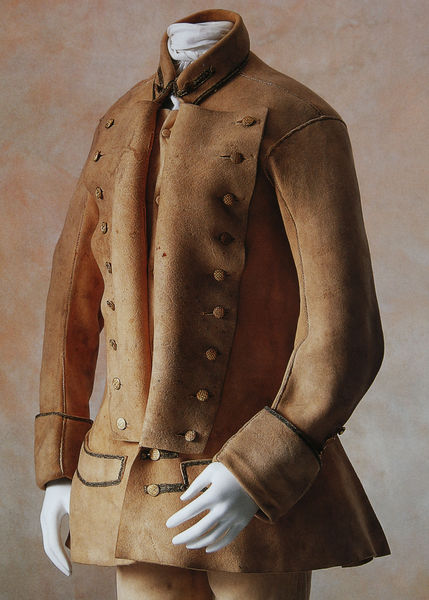
Titel: Herrenjagdjacke
Standort: Kyoto (Japan)
Institution: Kyoto Costume Institute
Schlagwörter: gemälde, hand, mann, menschen, ocker, braun, handschuhe, hell, orange, ansammlung, beige, herren, malerei, mode, rock, anzug, jacke, kleidung, kragen, ärmel, bild, hals, hände, gewand, kostüm, mantel, stickerei, stoff, knopf, renaissance, japan, modell, frack, knopfloch, halstuch, schoß, knöpfe, jackett, knopfleiste, naht, revers, foto, fotografie, schnitt, militär, uniform, manschette, manschetten, stehkragen, tasche, jagd, bekleidung, puppe, umschlag, tracht, oberteil, leder, knöpf, knopfreihe, kostüme, taschen, gewebe, textil, stulpen, aufschlag, filz, ausgestellt, janker, nähte, kopernikus, knopflöcher, lederjacke, altertum, rever, kyoto, kleiderpuppe, ärmelaufschlag, knopfreihen, forografie, umschläge, zweireiher, litze, ankleidepuppe, wildleder, tageskleidung, herrenjacke, justeaucorps, lakai, nähnte, ärmelumschlag, 19.jh, militäranzug, ledrjacke